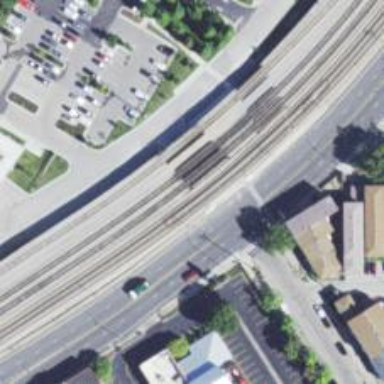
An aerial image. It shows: Bridge with electrified rails.